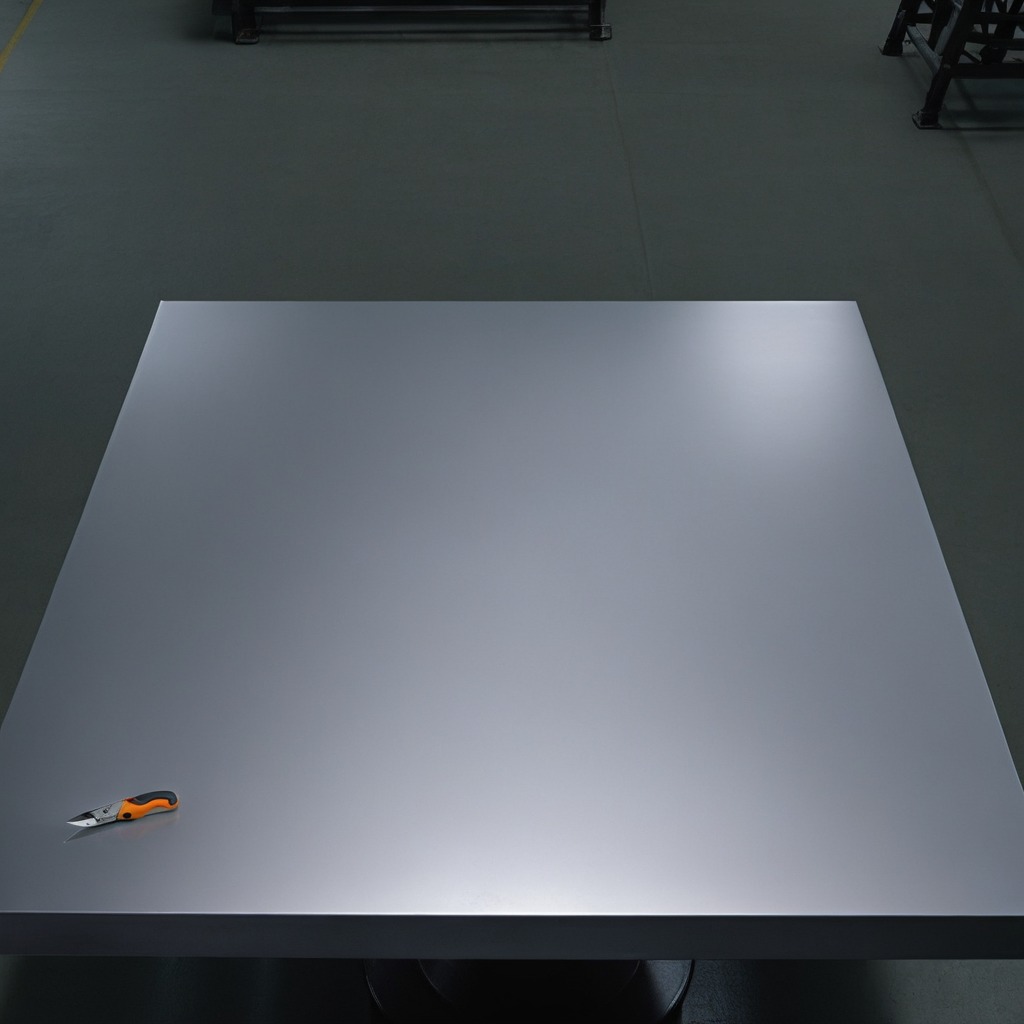
A utility knife lies on the clean empty table in the basement in the evening.